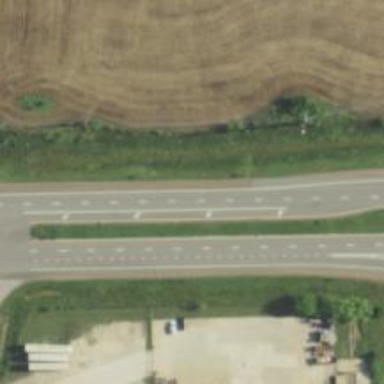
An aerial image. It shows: Expressway with asphalt surface classified as trunk highway.